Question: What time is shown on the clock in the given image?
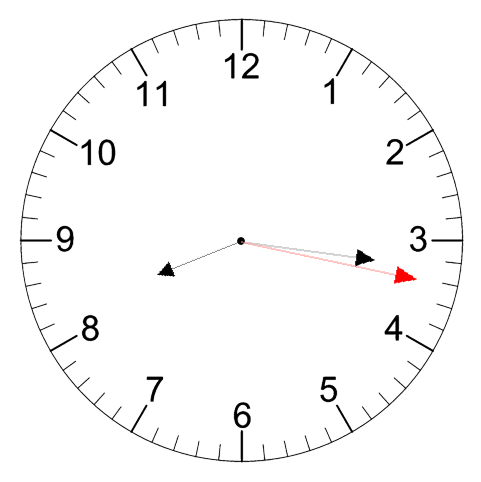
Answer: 08:16:17